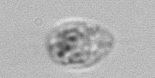
Label: Amoeba